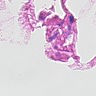
Metastatic tissue present: no